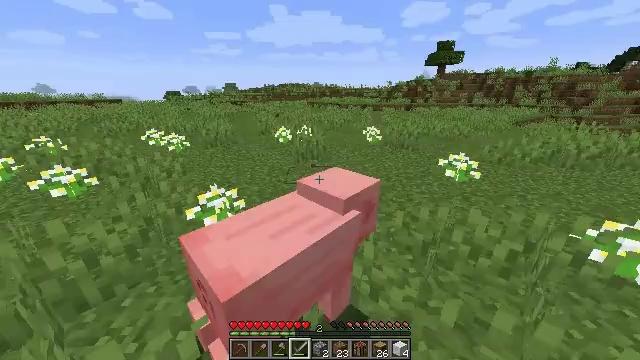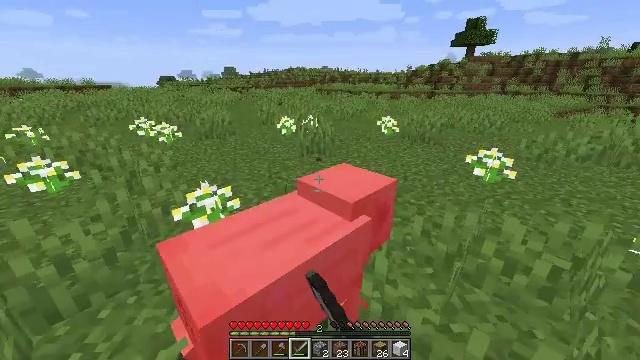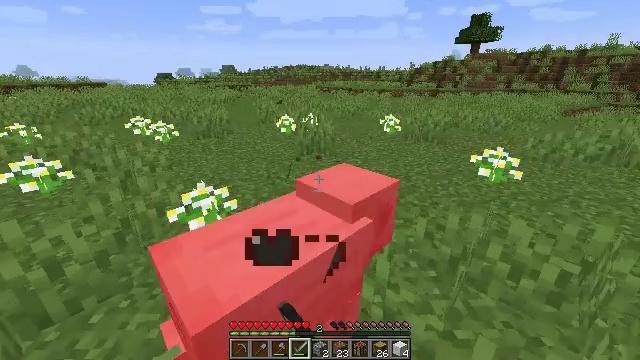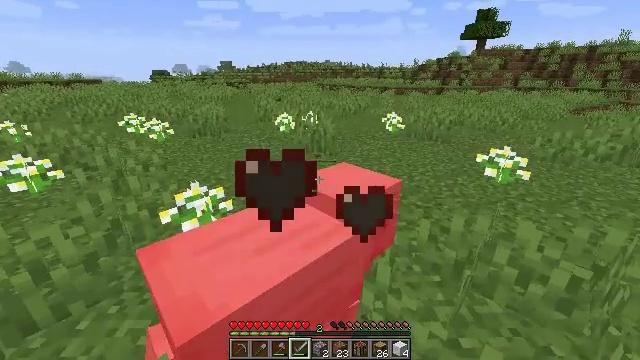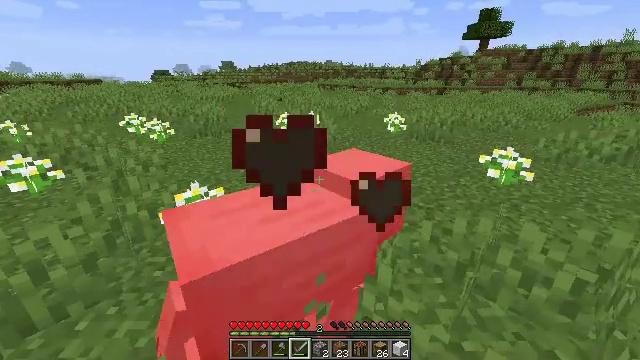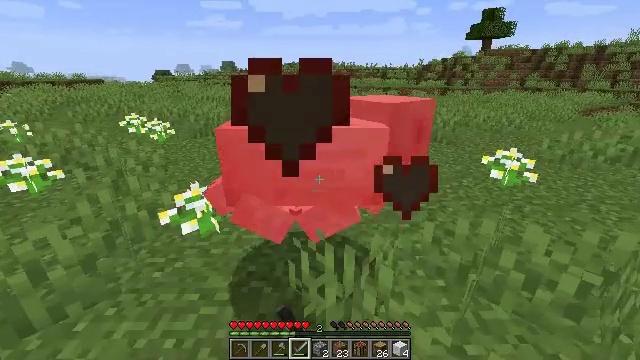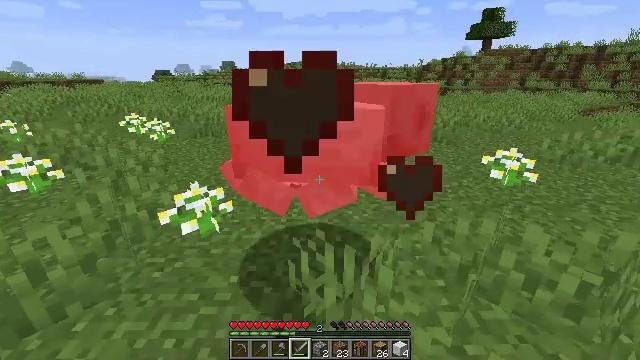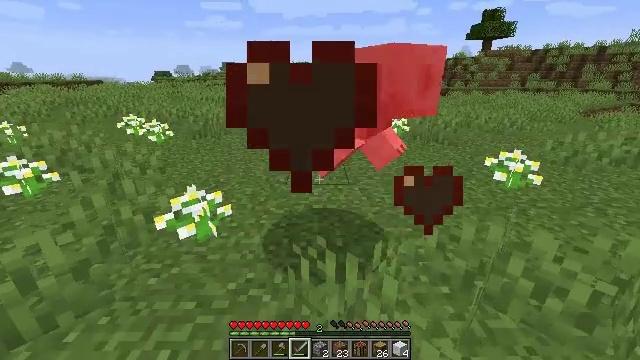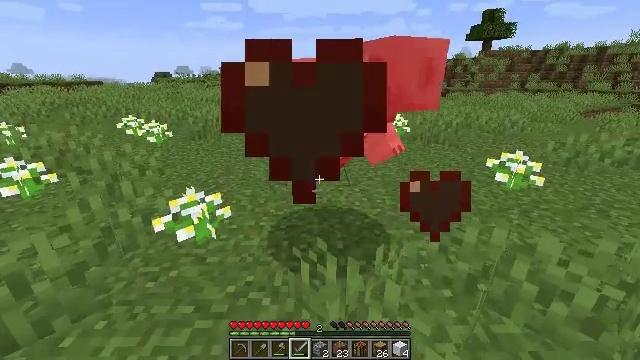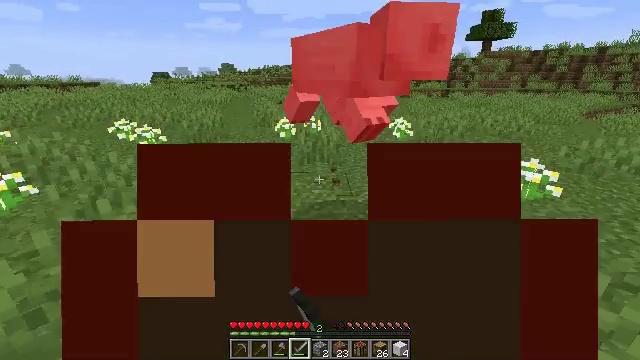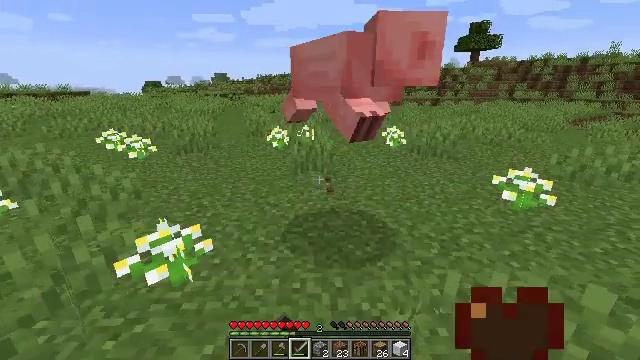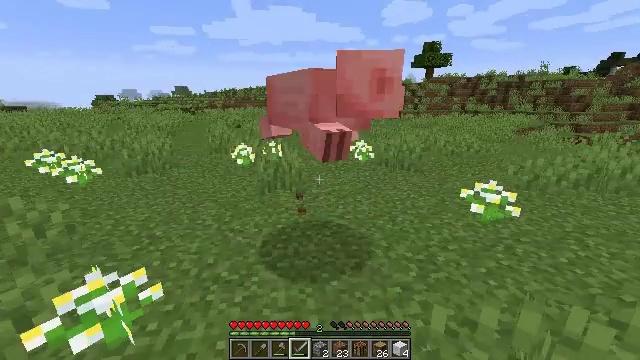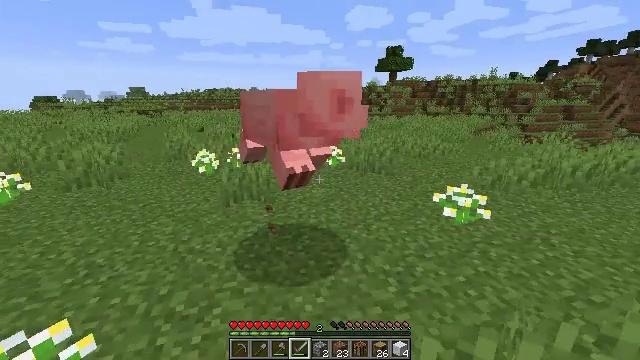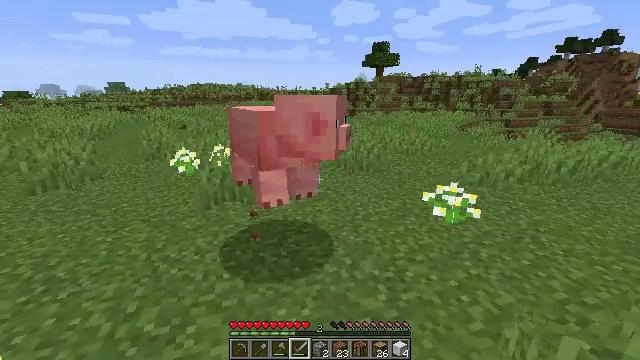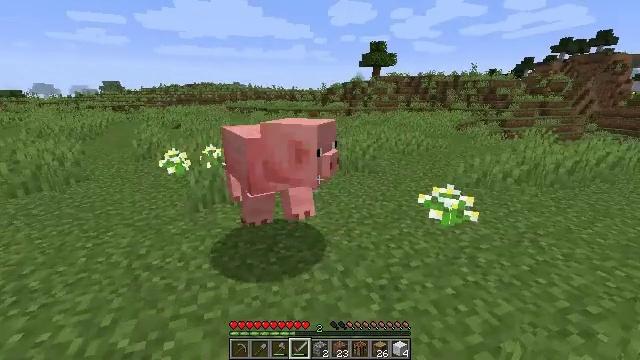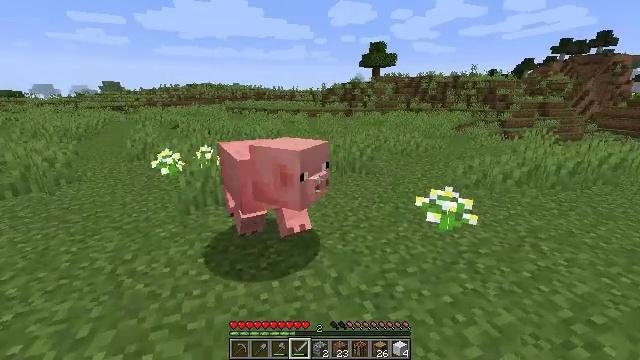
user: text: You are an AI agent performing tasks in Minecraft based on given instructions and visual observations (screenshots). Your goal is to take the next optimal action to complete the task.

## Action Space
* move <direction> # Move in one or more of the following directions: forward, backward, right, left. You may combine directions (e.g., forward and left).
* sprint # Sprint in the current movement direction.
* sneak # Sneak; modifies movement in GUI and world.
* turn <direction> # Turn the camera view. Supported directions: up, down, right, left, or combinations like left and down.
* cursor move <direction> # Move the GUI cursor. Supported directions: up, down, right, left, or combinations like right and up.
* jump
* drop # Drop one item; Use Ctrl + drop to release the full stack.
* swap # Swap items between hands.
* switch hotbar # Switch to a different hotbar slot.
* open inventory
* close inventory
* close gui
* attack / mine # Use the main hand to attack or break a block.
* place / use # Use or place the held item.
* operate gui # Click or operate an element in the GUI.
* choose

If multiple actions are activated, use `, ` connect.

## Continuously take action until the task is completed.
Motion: motion action
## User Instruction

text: Collect the grass from the surface.
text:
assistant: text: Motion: turn left, attack / mine
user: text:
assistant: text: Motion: attack / mine
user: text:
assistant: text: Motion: no_op
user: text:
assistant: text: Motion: attack / mine
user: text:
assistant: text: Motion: attack / mine
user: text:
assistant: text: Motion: attack / mine
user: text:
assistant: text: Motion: move forward
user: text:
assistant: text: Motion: move forward, attack / mine
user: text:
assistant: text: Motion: move forward, attack / mine
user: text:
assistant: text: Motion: move forward, turn right and up, attack / mine
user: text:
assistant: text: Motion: move forward, turn right and up, attack / mine
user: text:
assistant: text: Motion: move forward, turn right, attack / mine
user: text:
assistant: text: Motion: move forward and move right, turn right, attack / mine
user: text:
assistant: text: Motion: move forward and move right, attack / mine
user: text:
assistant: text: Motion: move forward and move right, attack / mine
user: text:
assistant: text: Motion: turn left
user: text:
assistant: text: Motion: turn left, attack / mine
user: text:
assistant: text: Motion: turn left, attack / mine
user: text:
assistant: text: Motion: turn left, attack / mine
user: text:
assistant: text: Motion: move forward, attack / mine
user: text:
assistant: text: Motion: move forward, attack / mine
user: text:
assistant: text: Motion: move forward, attack / mine
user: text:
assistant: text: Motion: move forward, attack / mine
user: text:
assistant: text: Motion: no_op
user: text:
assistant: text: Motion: move back, turn down, attack / mine
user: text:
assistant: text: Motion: move back, turn down, attack / mine
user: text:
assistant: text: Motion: move back, attack / mine
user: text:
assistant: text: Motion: move back, turn left, attack / mine
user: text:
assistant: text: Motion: move back
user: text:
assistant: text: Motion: move back, attack / mine